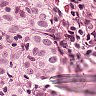
Metastatic tissue present: yes